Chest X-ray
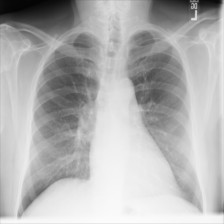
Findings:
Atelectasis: negative
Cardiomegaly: negative
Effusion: negative
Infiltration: negative
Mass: negative
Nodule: negative
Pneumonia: negative
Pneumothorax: negative
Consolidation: negative
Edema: negative
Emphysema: negative
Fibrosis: negative
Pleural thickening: negative
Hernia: negative